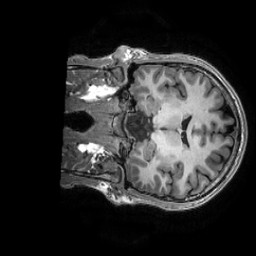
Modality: T1w
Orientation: coronal
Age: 31
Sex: male
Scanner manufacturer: ge
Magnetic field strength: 3 T
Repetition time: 0.0073 s
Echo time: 0.003 s